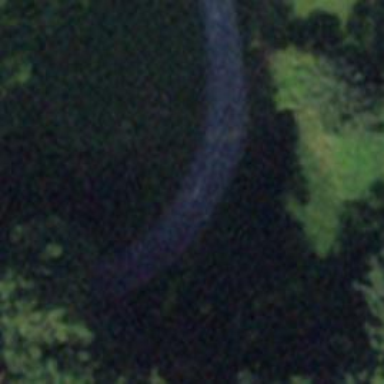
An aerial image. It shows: Paved track with grade2 tracktype.